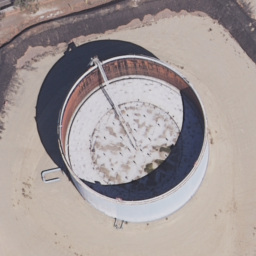
Label: storage tanks